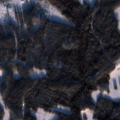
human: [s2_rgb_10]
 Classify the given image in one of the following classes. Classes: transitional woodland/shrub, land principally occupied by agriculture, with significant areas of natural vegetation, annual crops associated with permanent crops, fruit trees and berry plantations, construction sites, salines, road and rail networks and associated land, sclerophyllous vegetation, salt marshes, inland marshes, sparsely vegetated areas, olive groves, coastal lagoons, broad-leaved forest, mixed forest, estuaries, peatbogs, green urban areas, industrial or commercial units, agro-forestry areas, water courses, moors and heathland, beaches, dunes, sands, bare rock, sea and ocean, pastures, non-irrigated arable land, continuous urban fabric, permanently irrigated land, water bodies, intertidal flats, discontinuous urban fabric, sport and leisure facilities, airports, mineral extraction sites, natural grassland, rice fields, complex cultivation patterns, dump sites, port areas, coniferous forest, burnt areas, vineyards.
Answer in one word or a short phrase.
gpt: coniferous forest, transitional woodland/shrub